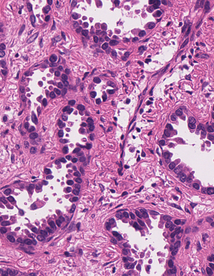
Tumor epithelial tissue: yes
Tumor-associated stroma tissue: yes
Normal tissue: no